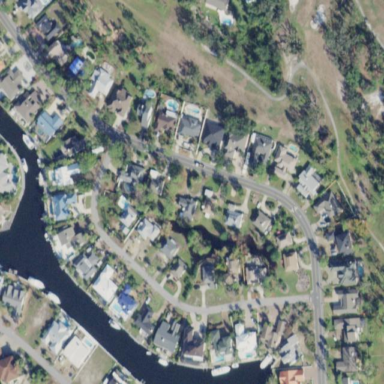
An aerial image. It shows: This residential area consists of single-family homes.